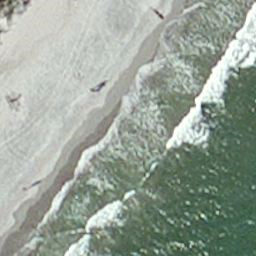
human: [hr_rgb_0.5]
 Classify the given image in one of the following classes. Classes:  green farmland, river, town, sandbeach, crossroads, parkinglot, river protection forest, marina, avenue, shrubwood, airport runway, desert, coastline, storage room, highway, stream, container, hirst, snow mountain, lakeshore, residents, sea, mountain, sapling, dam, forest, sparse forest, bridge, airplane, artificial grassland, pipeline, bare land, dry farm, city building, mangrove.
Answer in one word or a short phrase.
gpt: coastline